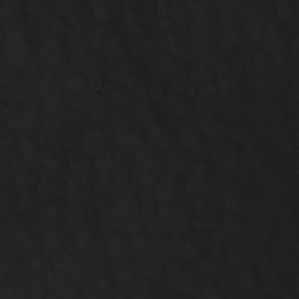
Label: non_frost